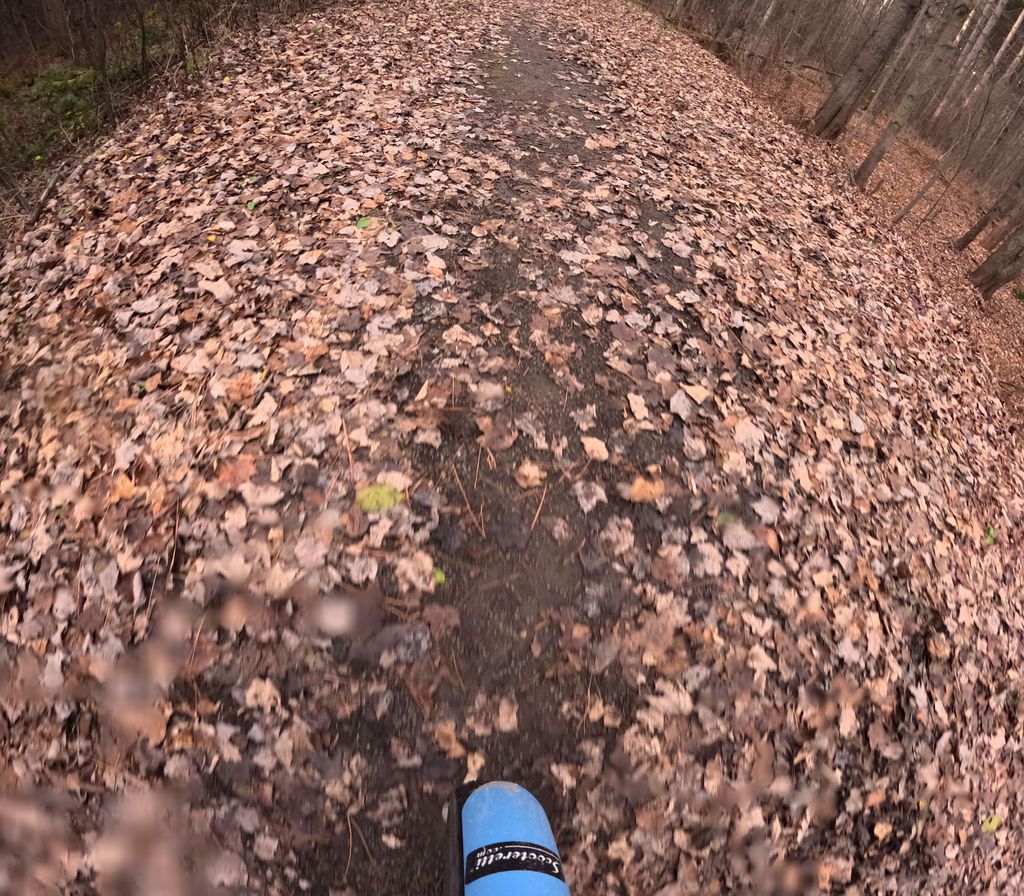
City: ottawa-gatineau